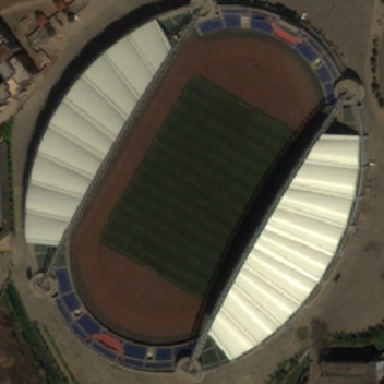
There are some buildings near the stadium .